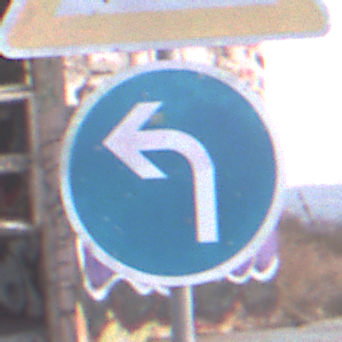
Verkehrszeichen: VorgeschriebeneFahrtrichtungLinks
Zusatzzeichen oben: Arbeitsstelle
Umgebung: Outdoor, Suburban
Tageszeit: SunriseSunset
Wetter: PartlyCloudy
Licht: Natural
Jahreszeit: NotSpecified
Kontrast: LowContrast